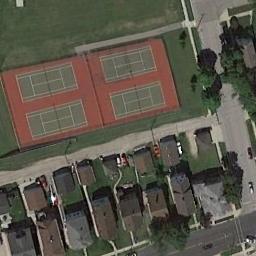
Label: tennis_court